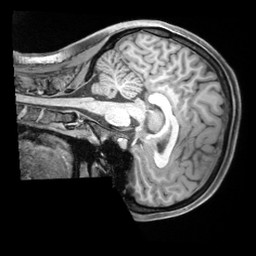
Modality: T1w
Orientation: sagittal
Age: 24
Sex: female
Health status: ill
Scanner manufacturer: siemens
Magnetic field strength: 3 T
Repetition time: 2.2 s
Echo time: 0.00218 s